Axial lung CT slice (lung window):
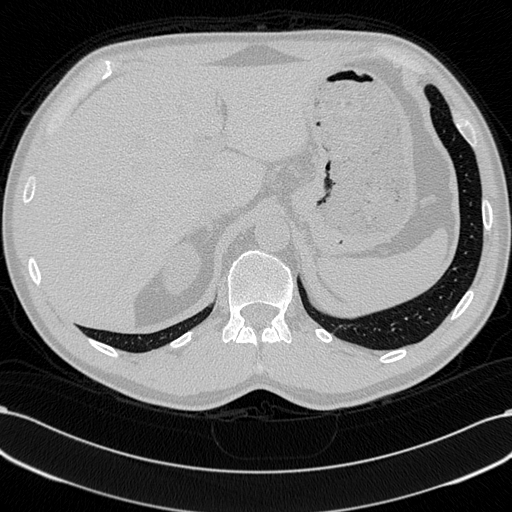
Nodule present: no